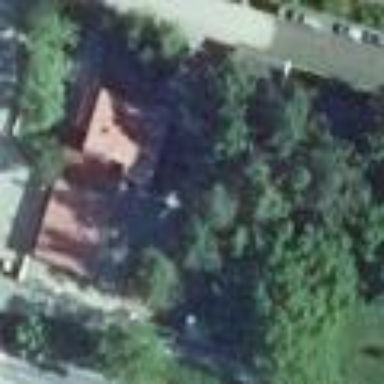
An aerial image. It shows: Kindergarten surrounded by fence.